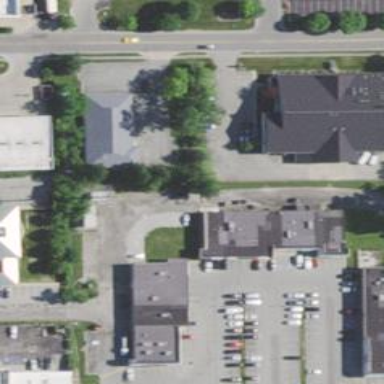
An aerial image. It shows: Car rental facility.